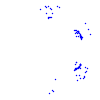
Particle: pion